Interaction volume radius: 5 \u00c5
Interaction volume height: 20 \u00c5
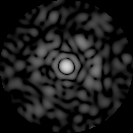
Disorder parameter: 0.8621